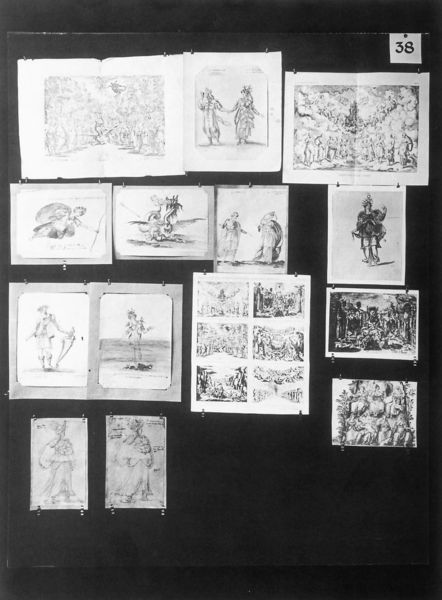
Titel: Taf. 38 aus der ersten Fassung des Bilderatlas
Künstler: Aby Warburg
Institution: London, The Warburg Institute Archive ©
Schlagwörter: blätter, gemälde, weiß, menschen, schwarz, bilder, fotos, sammeln, figuren, tafel, karten, collage, foto, sex, schwarz weiss, viele, portraits, vitrine, photo, ausstellung, seiten, sammlung, aufgehängt, london, aufhängen, skizzen, schildkröte, nummer, drucke, zeichnungen, mist, stellwand, schwarzweis, wissen, warburg, zusammenstellung, aby warburg, aby, bilderatlas, mnemosyne, pinnwand, bilderatlas mnemosyne, 38, aby baby, organisation, wissensorganisation, warburg archiv, verlinkung, fotots, tafel foto, unterschiedliche